Field crop: maize
Growth stage: 2
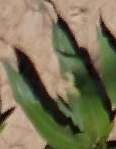
Species: maize